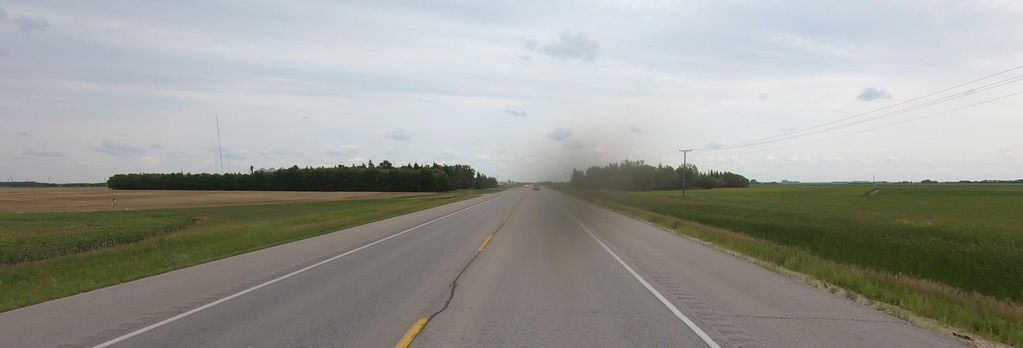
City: winnipeg